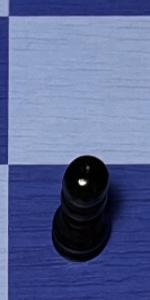
Label: Pawn_Black